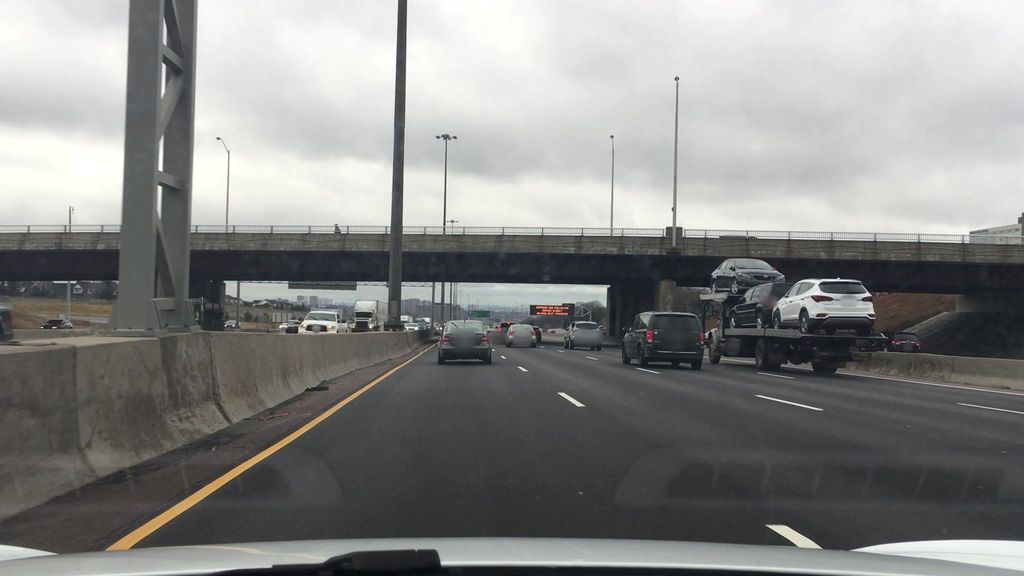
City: toronto